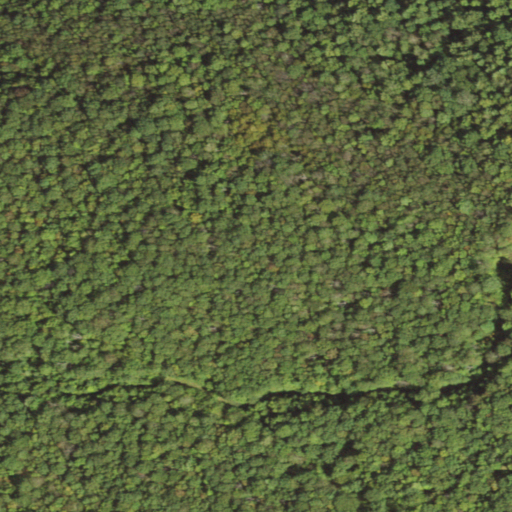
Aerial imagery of mountain in Pennsylvania named Woodcock Hill containing only deciduous forest